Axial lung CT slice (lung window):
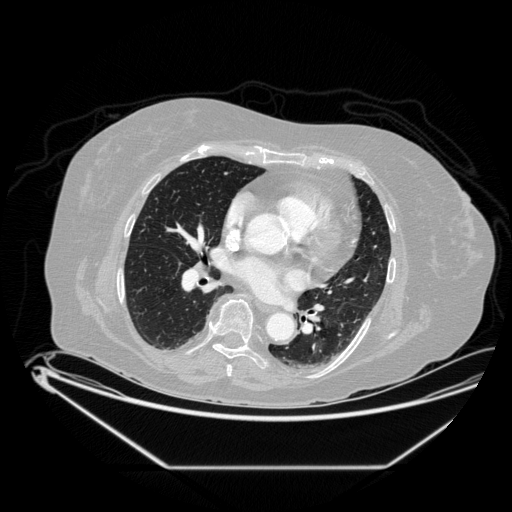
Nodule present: no